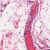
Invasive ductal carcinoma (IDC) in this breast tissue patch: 0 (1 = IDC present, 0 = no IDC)